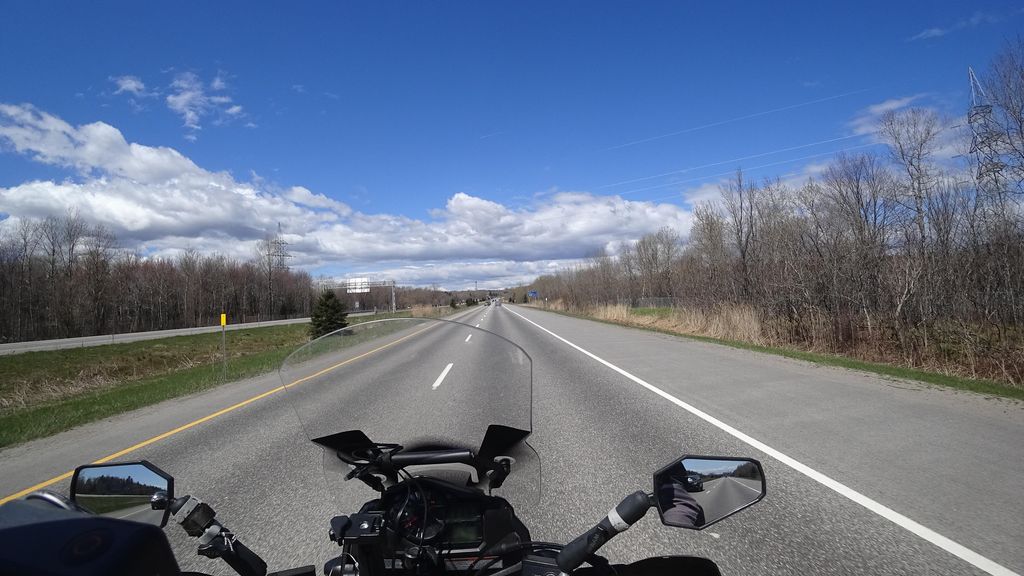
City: quebec_city